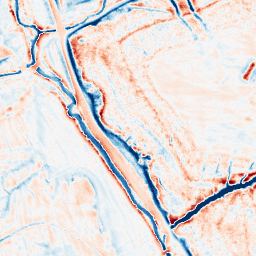
Category: edge_preserving
Decomposition family: guided
Decomposition parameters: radius: 4
eps: 1
Upsampling method: regularized
Upsampling parameters: scale: 2
lambda_reg: 0.01
Upsampling scale: 2